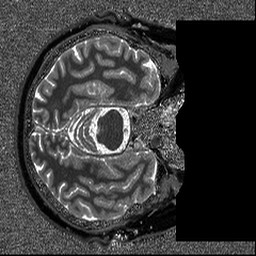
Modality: T1map
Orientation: axial
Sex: male